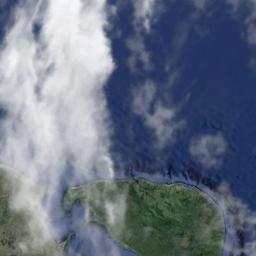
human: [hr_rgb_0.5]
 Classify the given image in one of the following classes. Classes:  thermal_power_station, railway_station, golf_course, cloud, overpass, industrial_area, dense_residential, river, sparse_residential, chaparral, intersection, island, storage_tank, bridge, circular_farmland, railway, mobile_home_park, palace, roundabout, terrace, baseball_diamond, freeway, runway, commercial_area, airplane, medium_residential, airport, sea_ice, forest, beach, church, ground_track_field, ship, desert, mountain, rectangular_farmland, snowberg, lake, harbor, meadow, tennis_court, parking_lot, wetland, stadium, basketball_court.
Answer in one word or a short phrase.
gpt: cloud